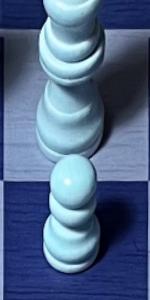
Label: Pawn_White